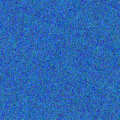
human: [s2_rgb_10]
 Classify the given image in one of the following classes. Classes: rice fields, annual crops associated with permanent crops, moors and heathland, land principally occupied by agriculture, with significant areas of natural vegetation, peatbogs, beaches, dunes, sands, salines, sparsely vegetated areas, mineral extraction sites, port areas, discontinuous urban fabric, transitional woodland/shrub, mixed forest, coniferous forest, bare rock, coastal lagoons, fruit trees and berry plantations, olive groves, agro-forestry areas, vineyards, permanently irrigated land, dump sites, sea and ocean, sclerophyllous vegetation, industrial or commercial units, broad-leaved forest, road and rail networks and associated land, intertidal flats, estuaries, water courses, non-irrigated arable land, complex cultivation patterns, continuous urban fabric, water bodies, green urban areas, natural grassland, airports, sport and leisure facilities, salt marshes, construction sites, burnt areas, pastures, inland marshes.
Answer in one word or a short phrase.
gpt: sea and ocean